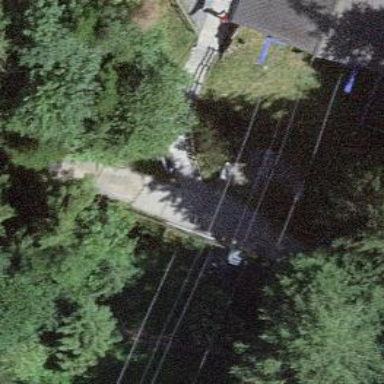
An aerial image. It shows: Road with steps.